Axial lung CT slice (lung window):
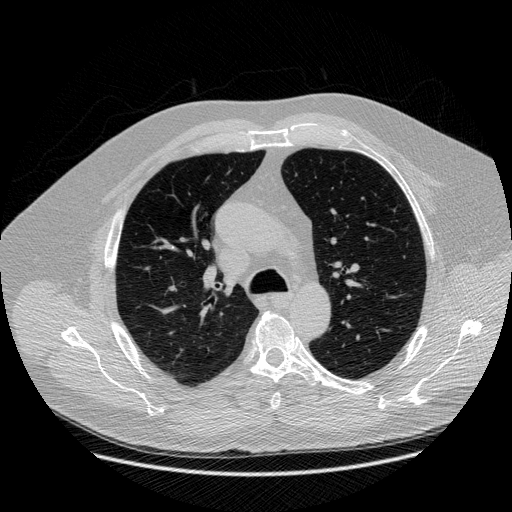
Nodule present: no